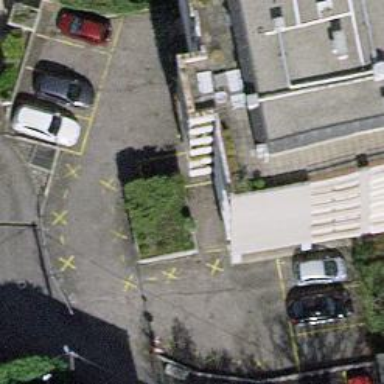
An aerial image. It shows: Parking area with surface.